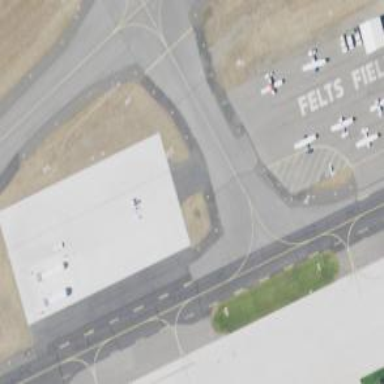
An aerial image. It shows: Image of taxiway at airport.